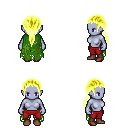
a pixel art fantasy rpg character, female body template, dark elf, purple skin, green tattered cape, red pants, gold ponytail hairstyle, brown shoes, four views (front, back, left, right), 2x2 character sprite sheet, small pixel art, hard edges, no anti-aliasing